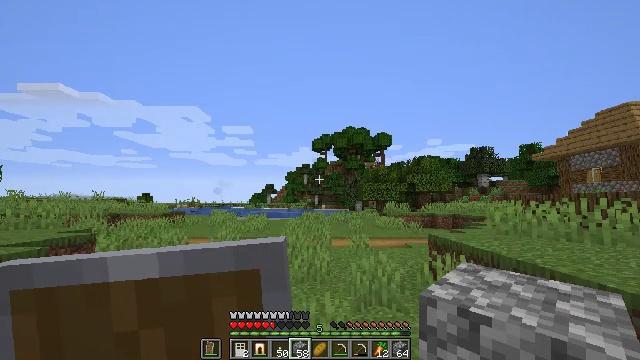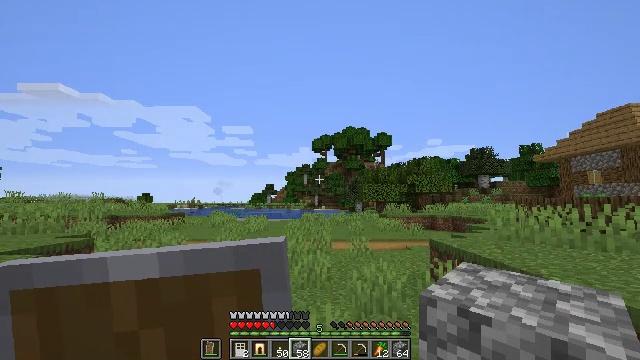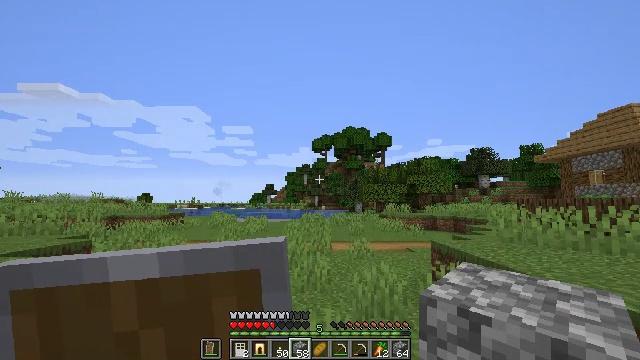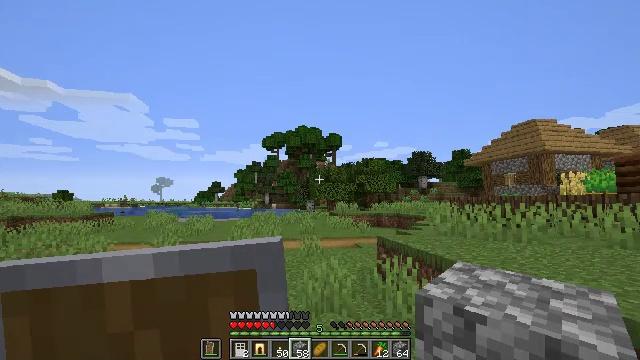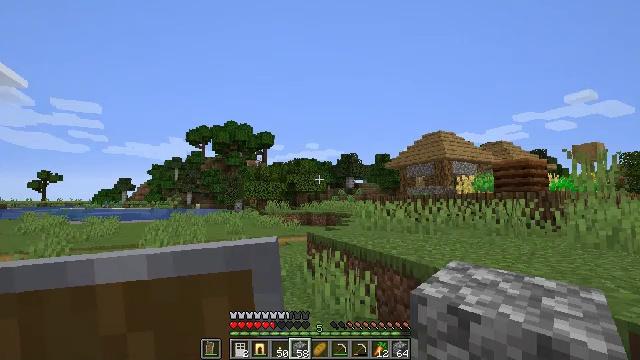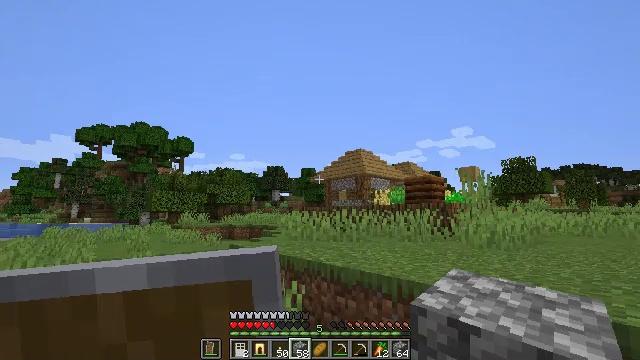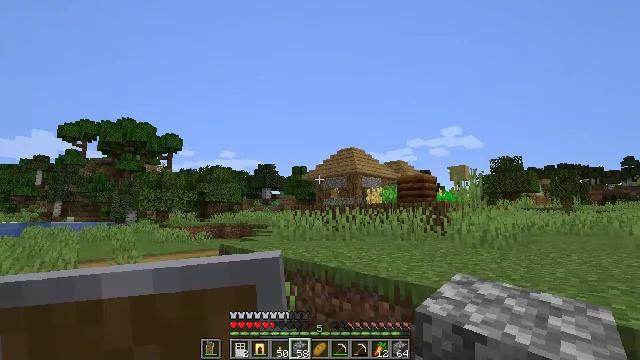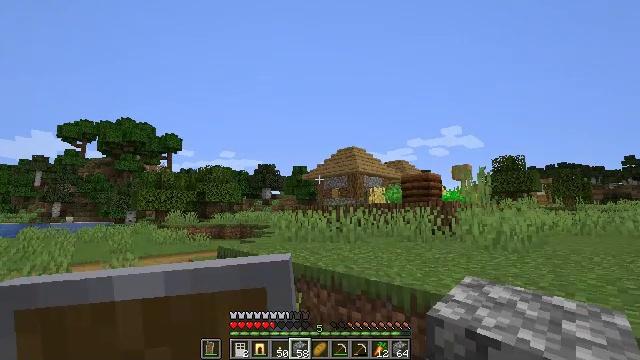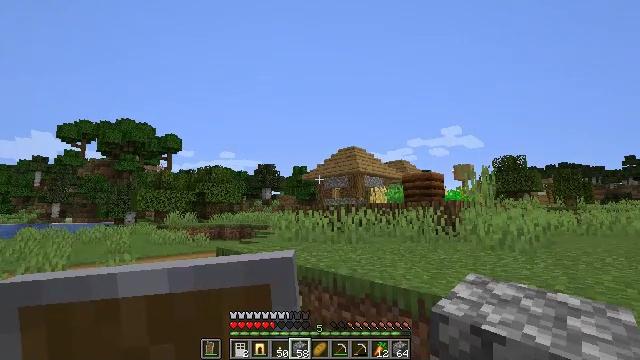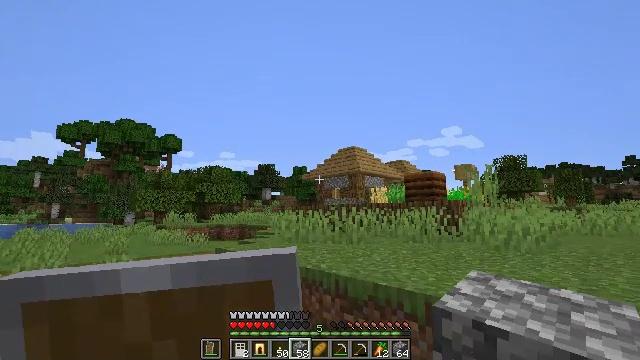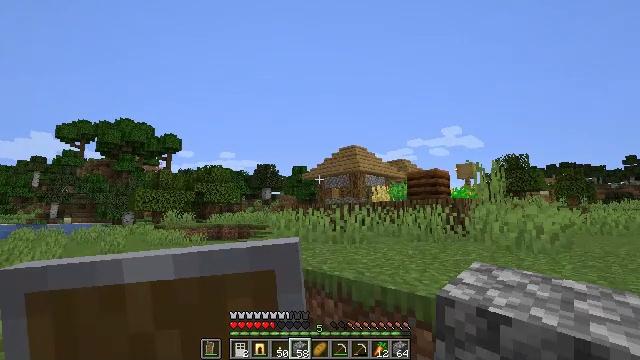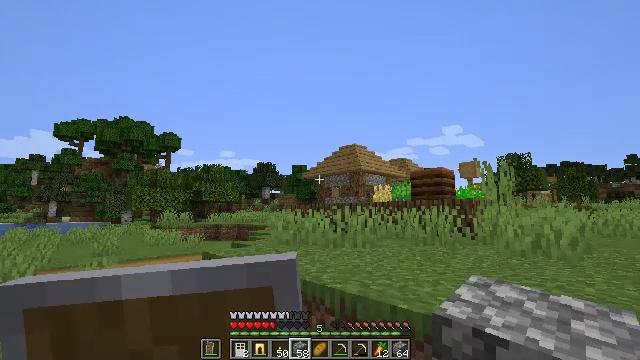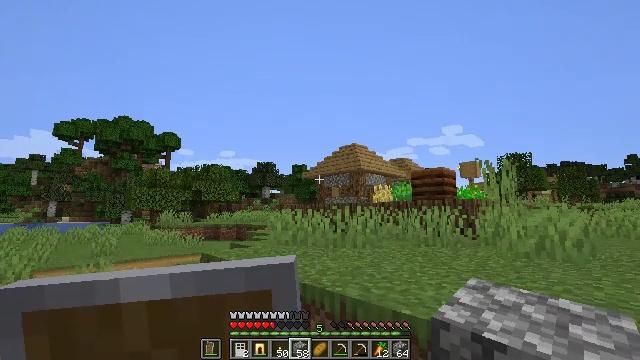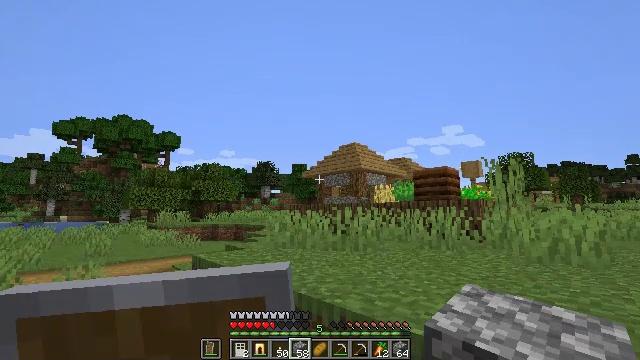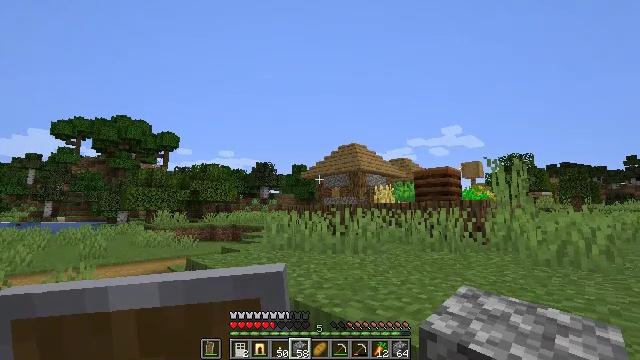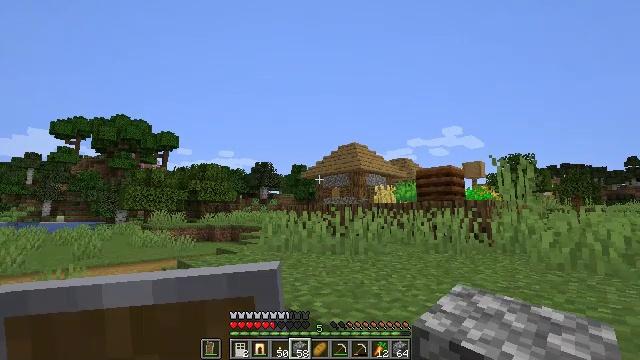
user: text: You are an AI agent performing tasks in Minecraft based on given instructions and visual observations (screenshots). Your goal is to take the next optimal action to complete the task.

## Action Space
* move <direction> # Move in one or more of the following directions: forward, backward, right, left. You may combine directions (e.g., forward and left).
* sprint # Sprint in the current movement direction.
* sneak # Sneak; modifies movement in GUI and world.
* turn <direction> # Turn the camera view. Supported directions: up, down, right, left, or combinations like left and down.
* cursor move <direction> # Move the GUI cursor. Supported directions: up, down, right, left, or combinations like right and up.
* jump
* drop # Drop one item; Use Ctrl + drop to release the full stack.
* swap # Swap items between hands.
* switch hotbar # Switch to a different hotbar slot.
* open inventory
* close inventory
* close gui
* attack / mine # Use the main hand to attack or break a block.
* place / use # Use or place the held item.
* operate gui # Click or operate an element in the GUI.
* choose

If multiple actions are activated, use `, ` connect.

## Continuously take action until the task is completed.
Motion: motion action
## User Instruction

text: Retrieve carrots by attacking the plant.
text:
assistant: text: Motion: move forward, jump
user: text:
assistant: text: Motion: move forward, jump
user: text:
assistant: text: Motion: move forward, turn right, jump
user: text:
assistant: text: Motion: move forward, turn right, jump
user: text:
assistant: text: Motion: move forward, turn right and up, jump
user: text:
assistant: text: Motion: move forward, turn right, jump
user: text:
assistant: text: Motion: move forward
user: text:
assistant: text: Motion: move forward
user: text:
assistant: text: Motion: move forward
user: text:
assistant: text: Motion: move forward
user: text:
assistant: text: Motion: move forward
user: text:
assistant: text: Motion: move forward
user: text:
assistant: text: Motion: move forward
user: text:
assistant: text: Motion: move forward
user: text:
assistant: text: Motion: move forward
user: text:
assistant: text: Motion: move forward
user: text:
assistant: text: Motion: move forward
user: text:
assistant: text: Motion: move forward
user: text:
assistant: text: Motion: move forward
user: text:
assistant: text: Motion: move forward
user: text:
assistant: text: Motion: move forward
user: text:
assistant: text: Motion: move forward
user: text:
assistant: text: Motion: move forward
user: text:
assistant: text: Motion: move forward
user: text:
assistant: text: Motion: move forward
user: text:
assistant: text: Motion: move forward
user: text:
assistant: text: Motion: move forward
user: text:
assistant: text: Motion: move forward
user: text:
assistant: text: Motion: move forward
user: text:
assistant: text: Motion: move forward, jump